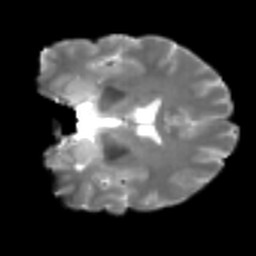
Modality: T2w
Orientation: coronal
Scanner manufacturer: siemens
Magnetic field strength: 3 T
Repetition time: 4 s
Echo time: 0.0594 s